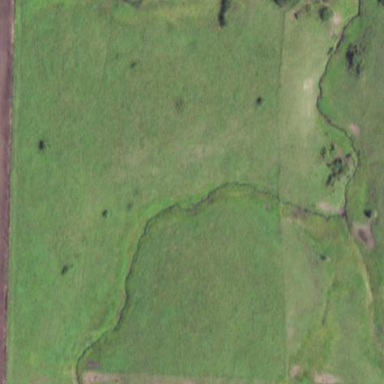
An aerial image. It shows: Beautiful wet meadow natural wetland.